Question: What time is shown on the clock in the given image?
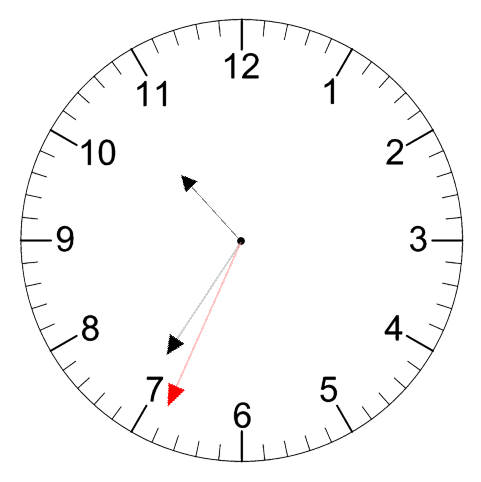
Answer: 10:35:34